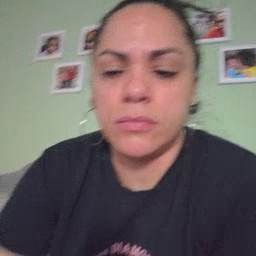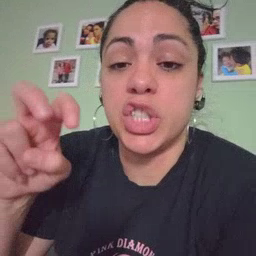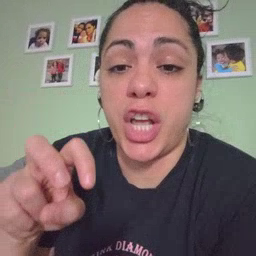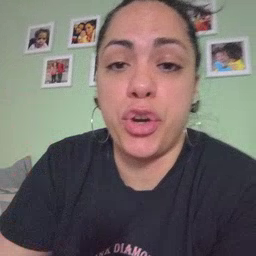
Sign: chair